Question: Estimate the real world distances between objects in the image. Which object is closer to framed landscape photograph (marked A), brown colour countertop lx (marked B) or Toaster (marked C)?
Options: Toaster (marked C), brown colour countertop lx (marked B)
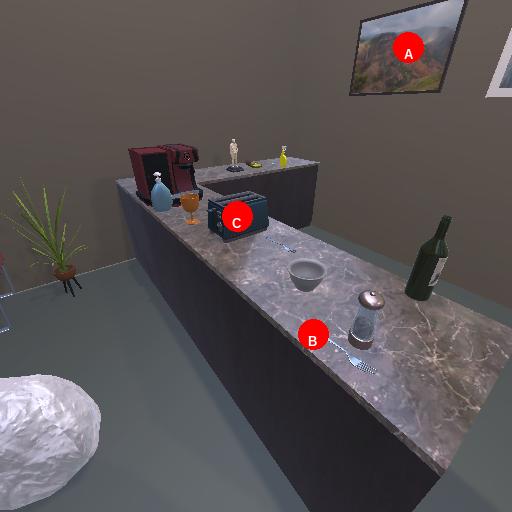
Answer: Toaster (marked C)